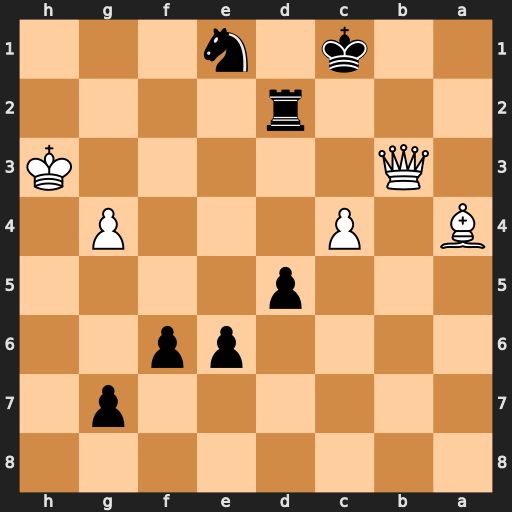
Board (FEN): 8/6p1/4pp2/3p4/B1P3P1/1Q5K/3r4/2k1n3
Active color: b
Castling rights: -
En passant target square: -
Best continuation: Rd3+ Qxd3 Nxd3